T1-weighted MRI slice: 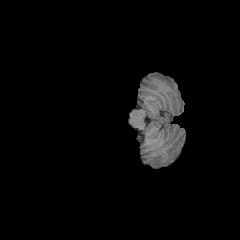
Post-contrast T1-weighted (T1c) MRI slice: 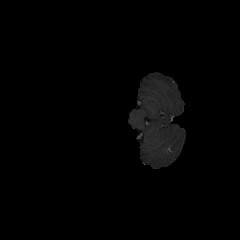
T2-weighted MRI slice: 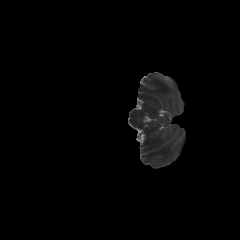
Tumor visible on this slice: no